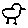
Label: bird